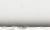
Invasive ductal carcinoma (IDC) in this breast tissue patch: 0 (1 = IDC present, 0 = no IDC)